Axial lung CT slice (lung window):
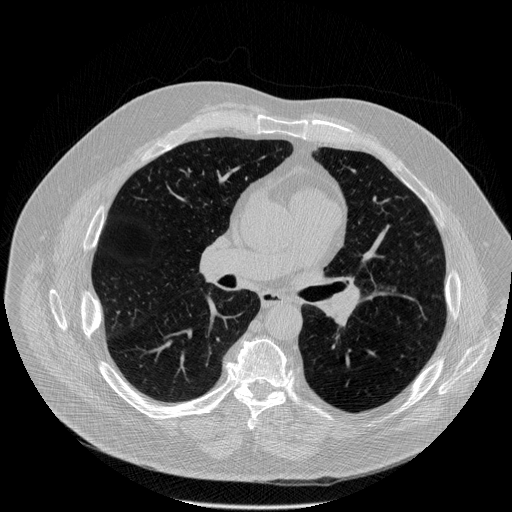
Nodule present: no